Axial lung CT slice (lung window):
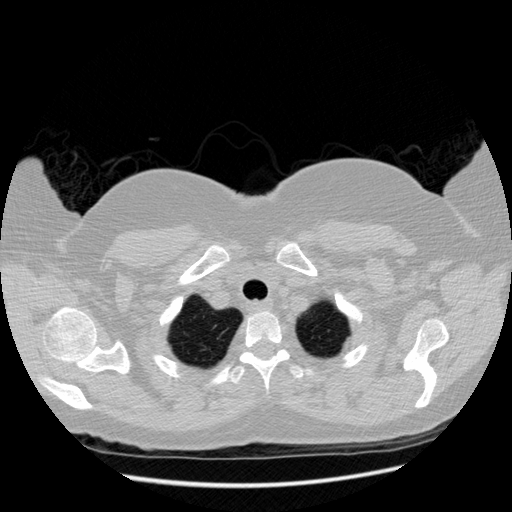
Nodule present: no